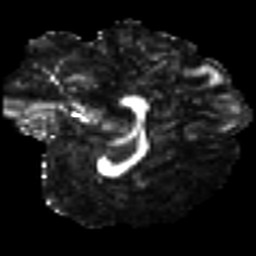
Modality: FA
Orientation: sagittal
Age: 22
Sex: female
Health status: healthy
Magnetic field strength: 3 T
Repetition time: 8.4 s
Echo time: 0.0926 s